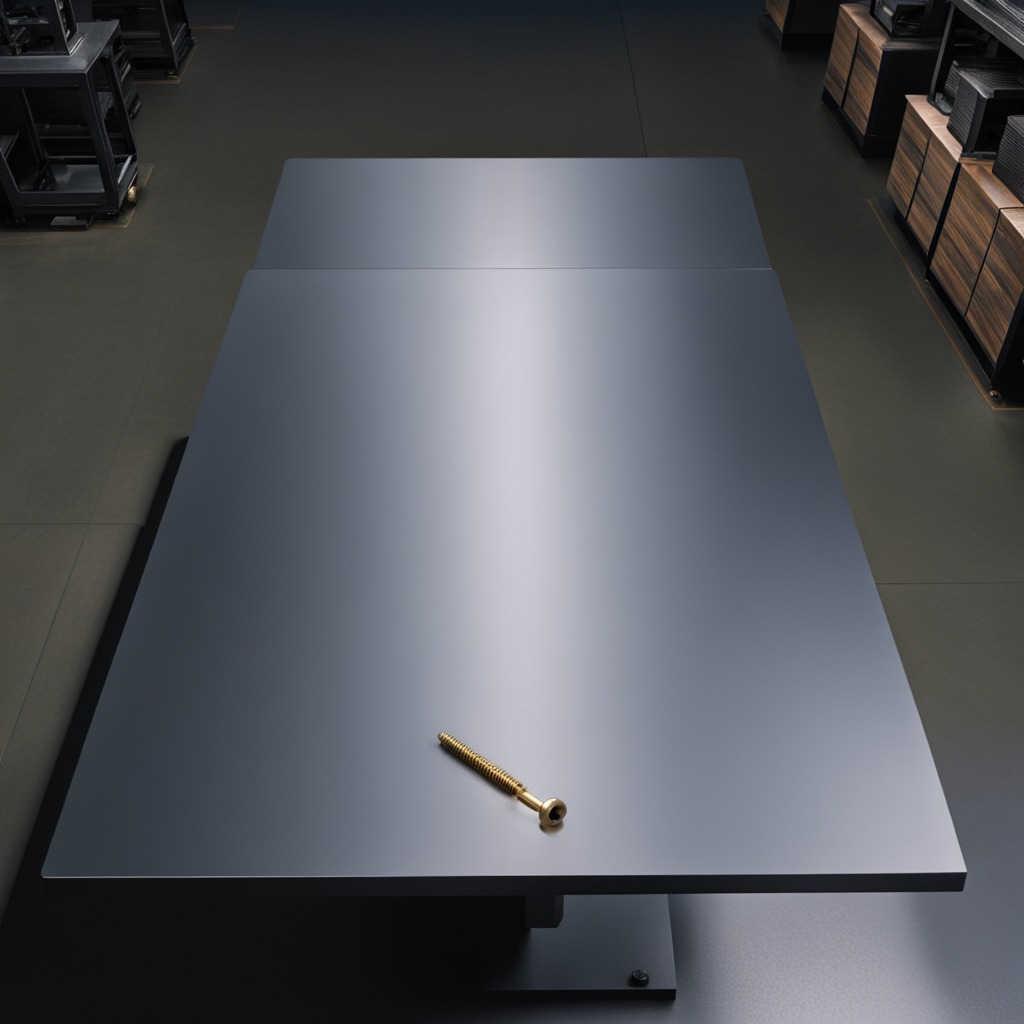
A metal screw is lying on the tabletop.